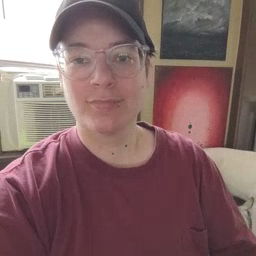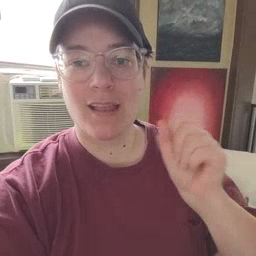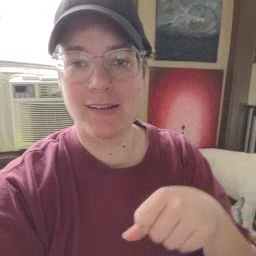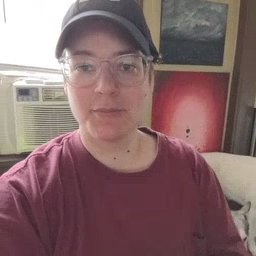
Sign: can